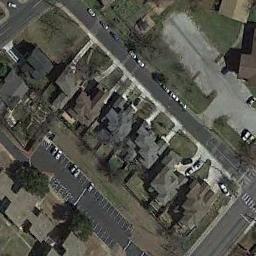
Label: medium_residential